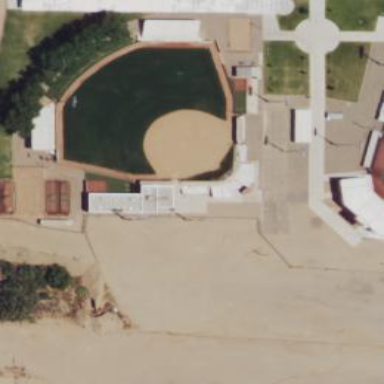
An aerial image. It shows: Baseball pitch for leisure land activities.